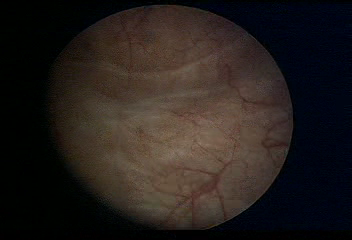
Modality: WLC
Class: Normal mucosa
Bladder cancer association: No